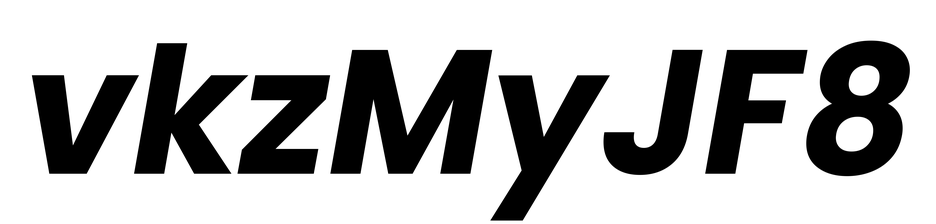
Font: Poppins-BoldItalic